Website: lowes
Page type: customer-info-address
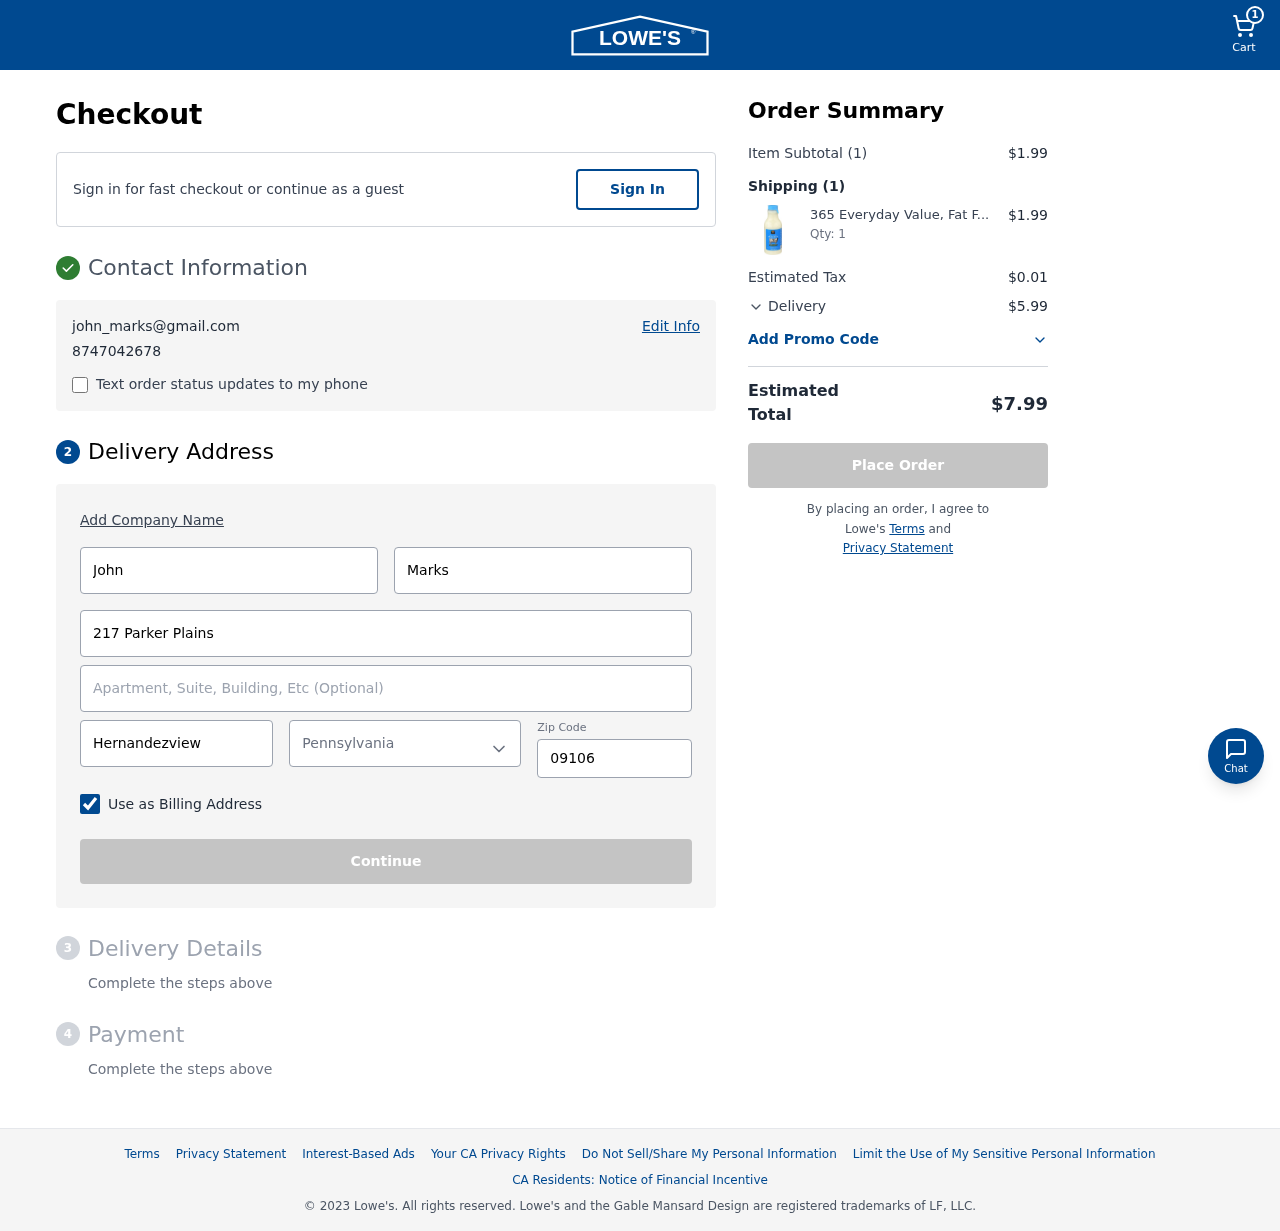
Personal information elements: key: PII_CITY
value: Hernandezview
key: PII_EMAIL
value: john_marks@gmail.com
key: PII_FIRSTNAME
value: John
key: PII_LASTNAME
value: Marks
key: PII_PHONE
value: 8747042678
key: PII_POSTCODE
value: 09106
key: PII_STATE
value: Pennsylvania
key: PII_STREET
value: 217 Parker Plains
Product elements: key: PRODUCT1_NAME
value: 365 Everyday Value, Fat Free Skim Milk, Pint
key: PRODUCT1_QUANTITY
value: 1
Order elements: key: ORDER_NUM_ITEMS
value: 1
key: ORDER_SUBTOTAL
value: $1.99
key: ORDER_NUM_ITEMS2
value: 1
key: ORDER_SUBTOTAL2
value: $1.99
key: ORDER_TAX
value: $0.01
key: ORDER_SHIPPING_COST
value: $5.99
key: ORDER_TOTAL
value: $7.99